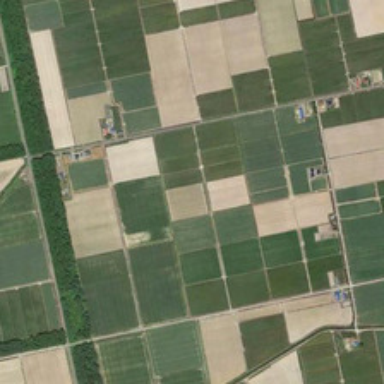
Many pieces of farmlands are together .